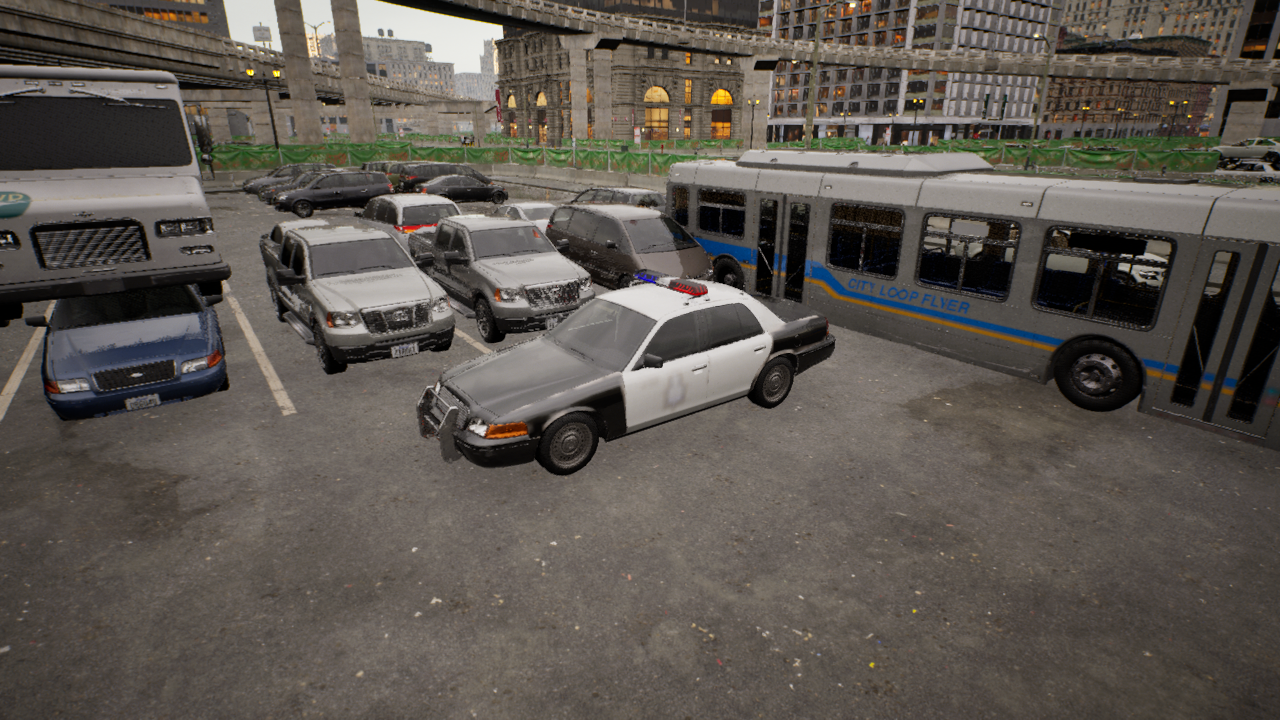
Venue: arterial
Lighting: golden hour
Vehicle rig: sedan